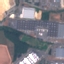
Land use / land cover: Industrial